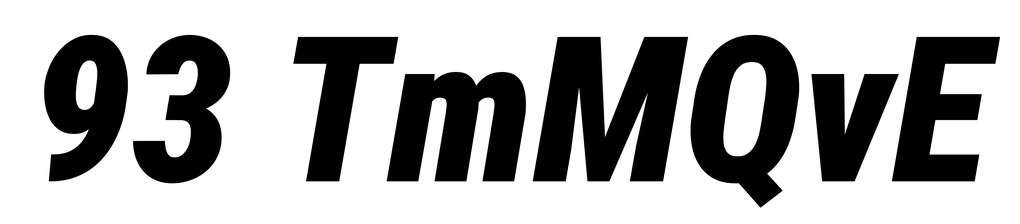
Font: Roboto-Italic_Condensed_Black_Italic